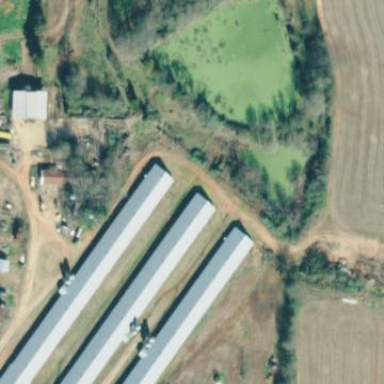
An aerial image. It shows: Poultry house.